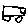
Label: car